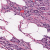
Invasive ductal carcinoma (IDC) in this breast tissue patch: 1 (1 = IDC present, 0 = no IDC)